Interaction volume radius: 10 \u00c5
Interaction volume height: 15 \u00c5
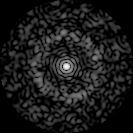
Disorder parameter: 0.8254